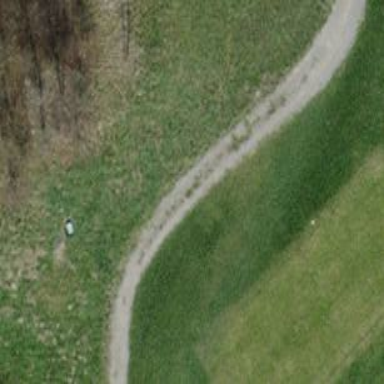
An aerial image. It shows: Golf tee on grassy land.